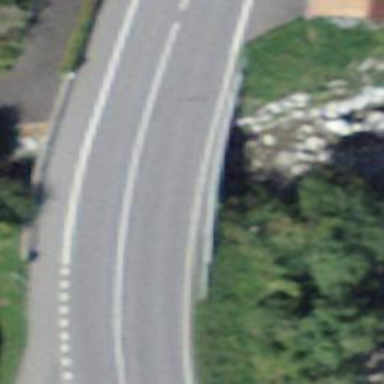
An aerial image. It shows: Primary highway with bridge.